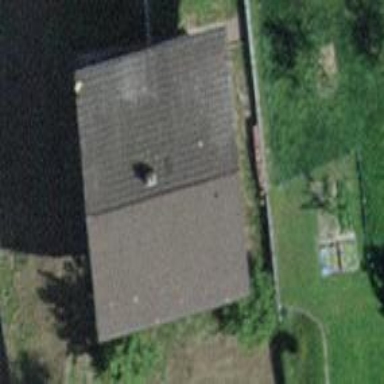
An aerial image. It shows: Building with gabled roof.